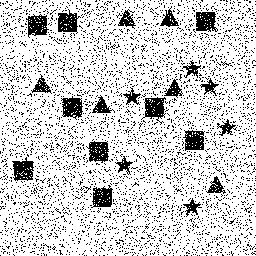
Squares: 9
Triangles: 6
Stars: 6
Total shapes: 21